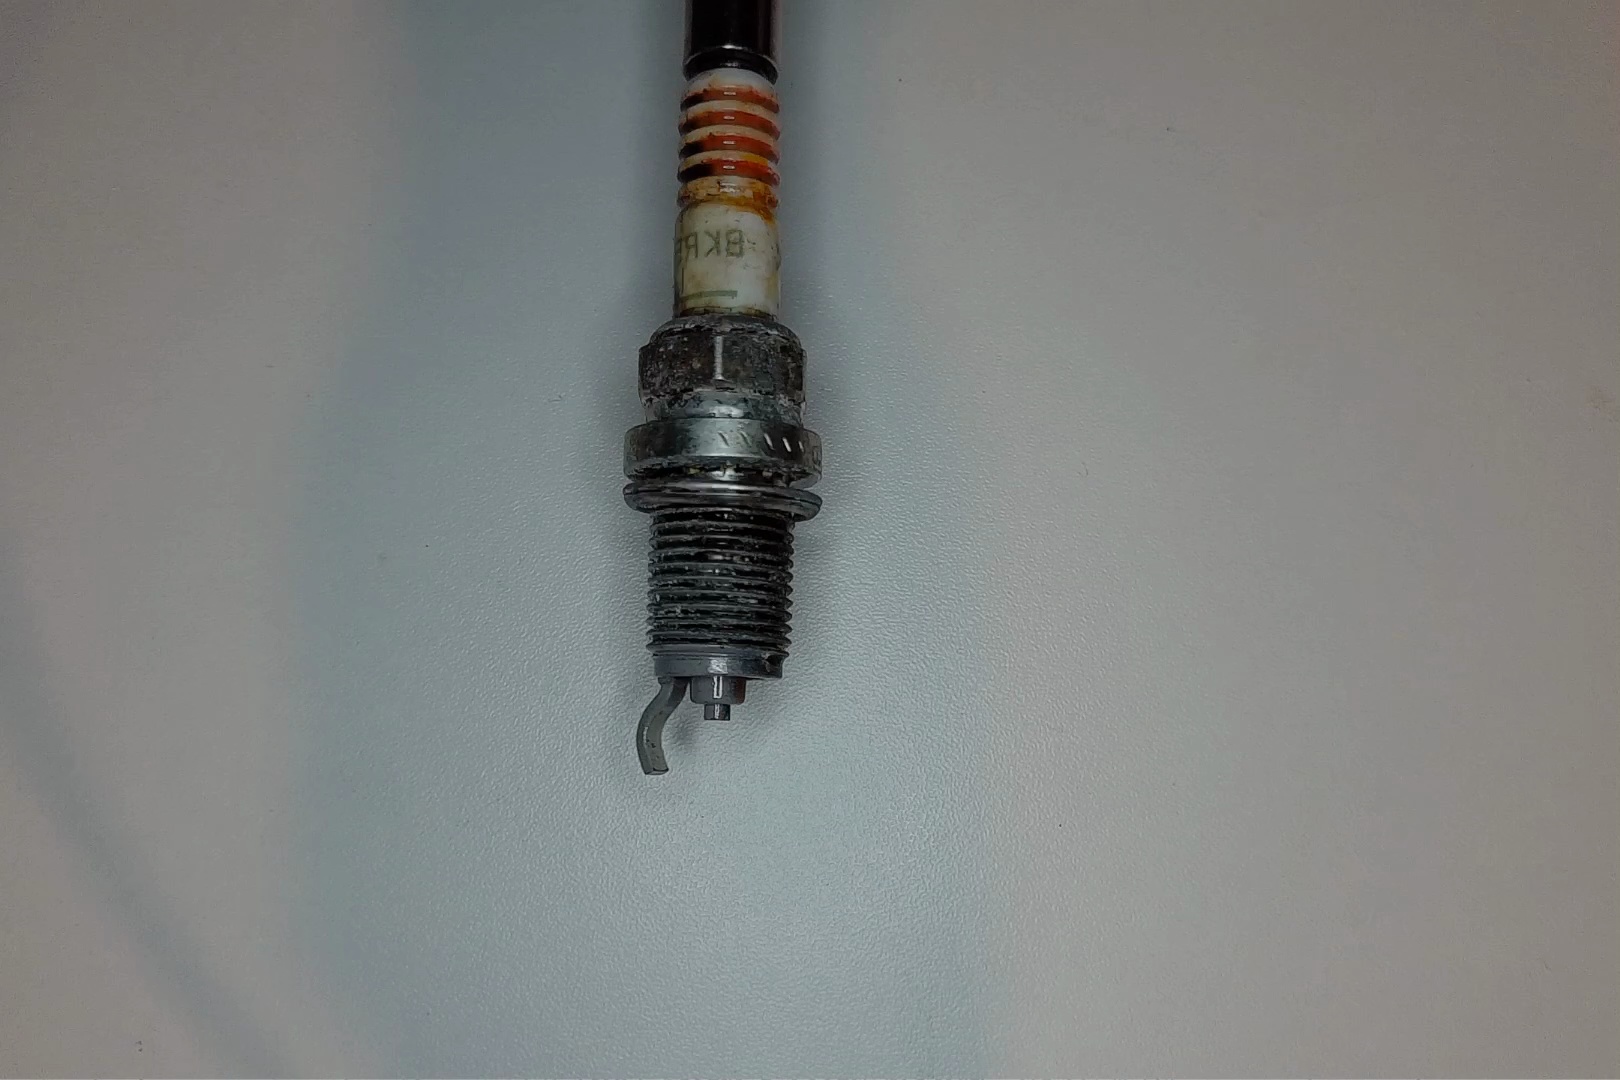
Label: anomaly